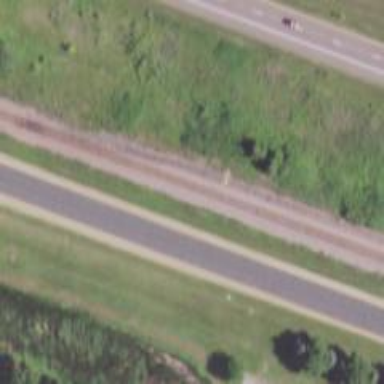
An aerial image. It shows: Railway siding with rails.